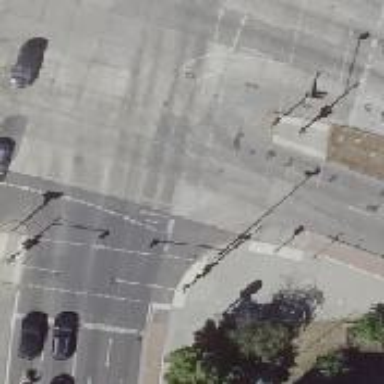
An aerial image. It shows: Concrete cycleway with traffic signals at crossing.